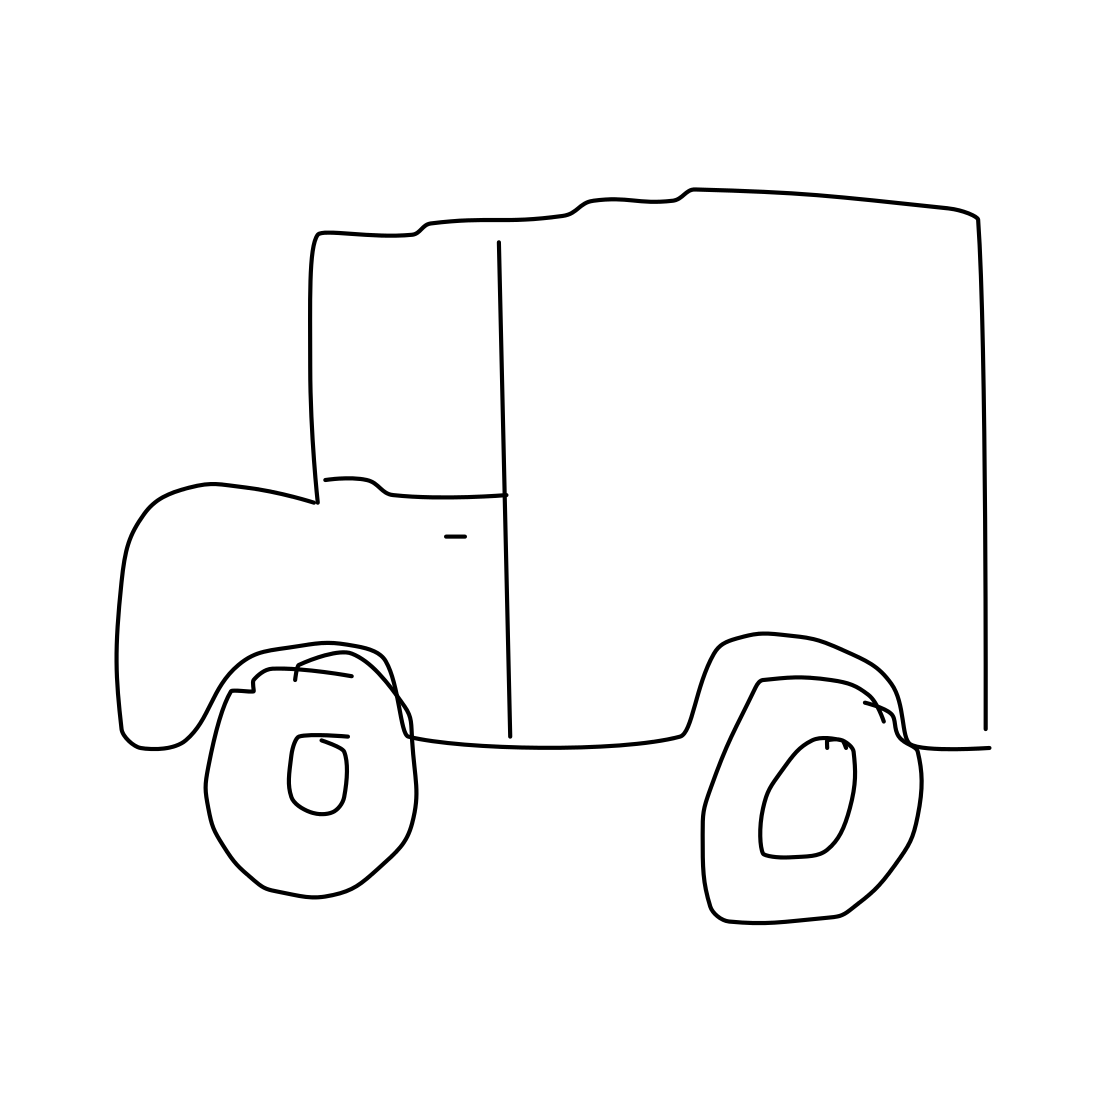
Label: van